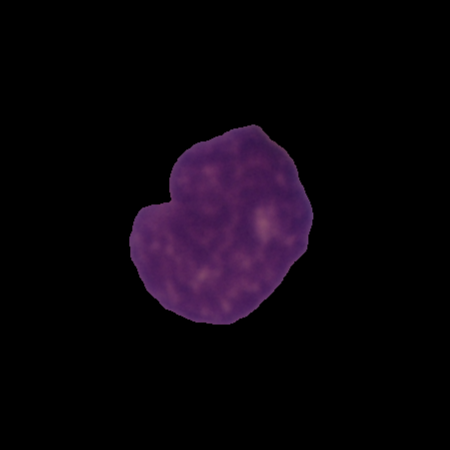
Label: cancer